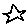
Label: star